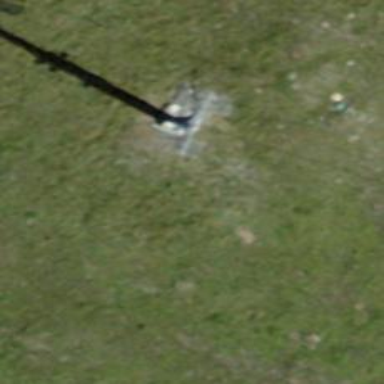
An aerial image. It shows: Pylon used for aerialway.